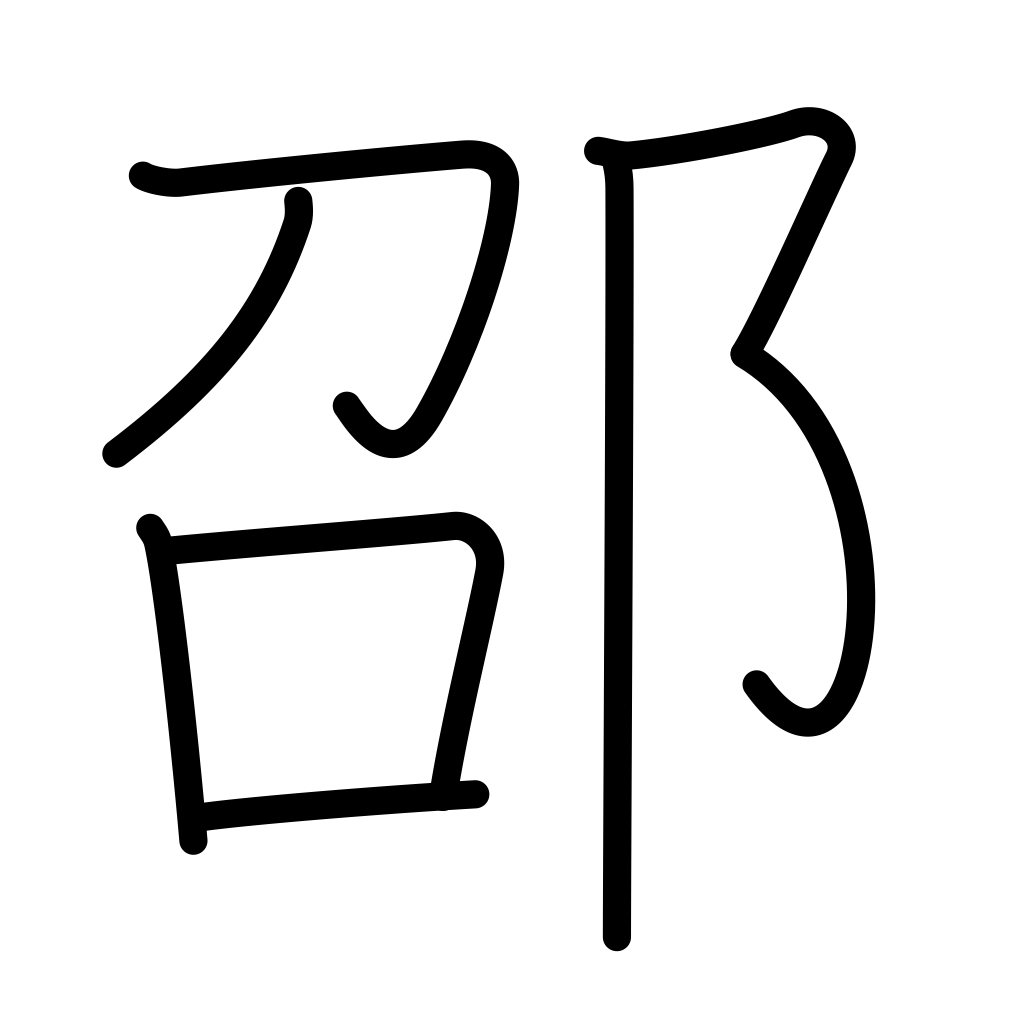
Meaning: place name